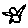
Label: bird